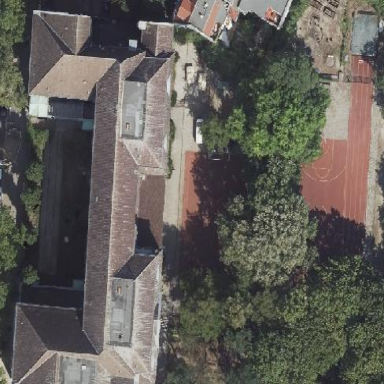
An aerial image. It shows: School.